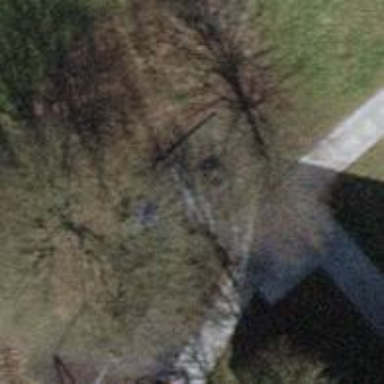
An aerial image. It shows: Blue bench.